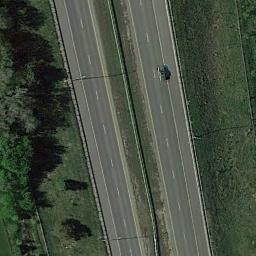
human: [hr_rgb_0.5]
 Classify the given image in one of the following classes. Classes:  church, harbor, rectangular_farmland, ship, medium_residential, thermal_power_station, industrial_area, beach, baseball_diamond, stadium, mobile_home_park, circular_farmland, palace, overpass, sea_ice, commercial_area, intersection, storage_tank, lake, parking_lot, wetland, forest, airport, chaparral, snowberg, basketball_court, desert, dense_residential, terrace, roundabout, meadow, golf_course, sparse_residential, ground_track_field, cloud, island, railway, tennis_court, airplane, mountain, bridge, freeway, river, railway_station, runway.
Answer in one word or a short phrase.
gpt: freeway